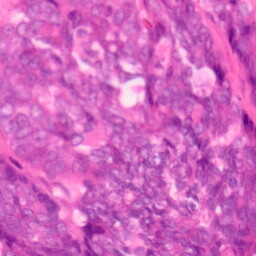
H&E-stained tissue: Colon